Question: How can I prevent the lines bunching up and making up unclear what leads to what, as shown in this image:

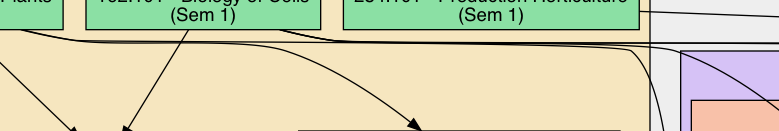
Answer: The most simple way would be to <URL> - the minimal distance between two ranks. This should leave more space for the edges, at least if you're using dot.
If the concentration of edges is due to a lot of nodes on the same rank, you may consider using the <URL>, creating some space between the nodes. The edges to the individual nodes should then be more easily distinguishable.
A complete example on how to use the unflatten utility (with picture) can be found in <URL>.